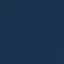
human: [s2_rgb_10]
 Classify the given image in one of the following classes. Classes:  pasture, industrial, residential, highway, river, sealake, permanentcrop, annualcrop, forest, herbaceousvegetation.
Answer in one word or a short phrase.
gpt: SeaLake